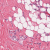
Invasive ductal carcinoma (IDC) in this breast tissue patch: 0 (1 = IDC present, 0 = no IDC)